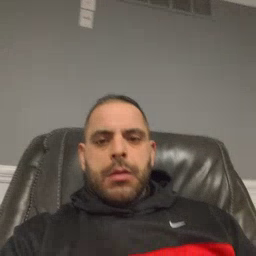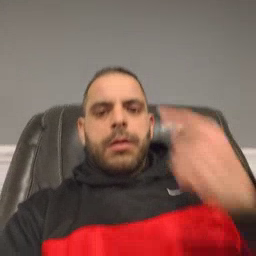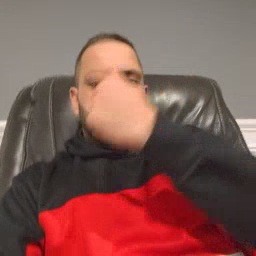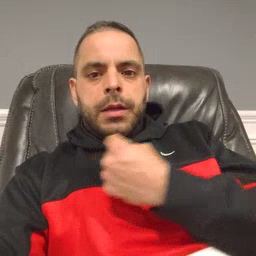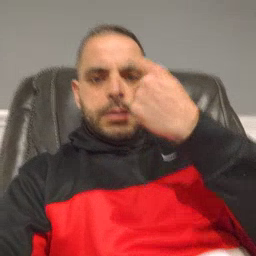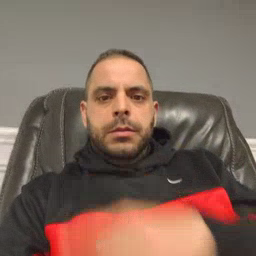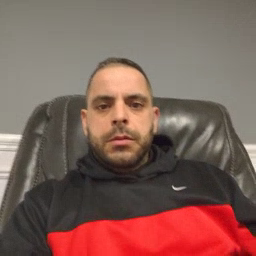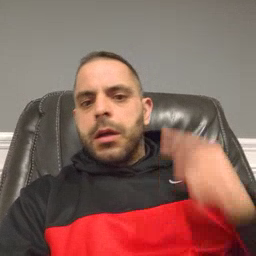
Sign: face